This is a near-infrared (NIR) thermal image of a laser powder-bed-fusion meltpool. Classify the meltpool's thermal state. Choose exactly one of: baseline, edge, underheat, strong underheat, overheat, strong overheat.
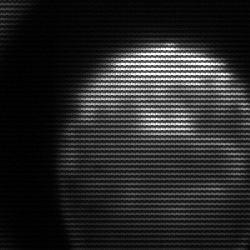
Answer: edge